Interaction volume radius: 5 \u00c5
Interaction volume height: 40 \u00c5
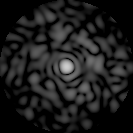
Disorder parameter: 0.8451